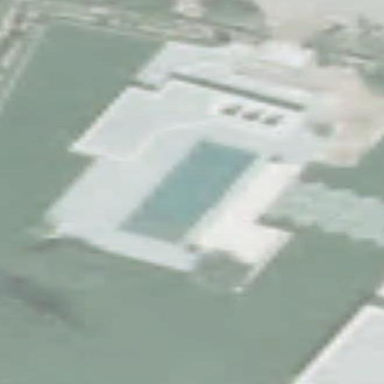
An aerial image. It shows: Swimming pool located in leisure land.